Field crop: maize
Growth stage: 2
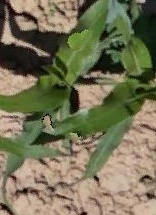
Species: maize